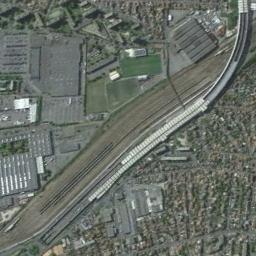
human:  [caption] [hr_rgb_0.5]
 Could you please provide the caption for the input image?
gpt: The railway station with some railways is between some buildings and lots of houses .

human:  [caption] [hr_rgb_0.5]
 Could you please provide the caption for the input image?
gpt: There is a railway station in the crowded city .

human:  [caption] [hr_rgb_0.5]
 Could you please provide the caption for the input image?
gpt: The railway station is next to some buildings and grass .

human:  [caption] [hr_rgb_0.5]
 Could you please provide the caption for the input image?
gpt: Many buildings of different shapes are beside the railway station .

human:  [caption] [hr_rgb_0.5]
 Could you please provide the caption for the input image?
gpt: There are many buildings beside the railway station .